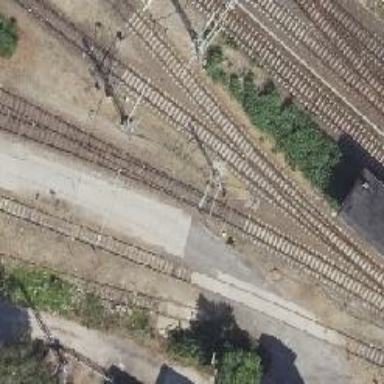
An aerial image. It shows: Railway switch.